Field crop: maize
Growth stage: 2
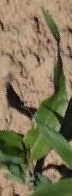
Species: maize